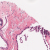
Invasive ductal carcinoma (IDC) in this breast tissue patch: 0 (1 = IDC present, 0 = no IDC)